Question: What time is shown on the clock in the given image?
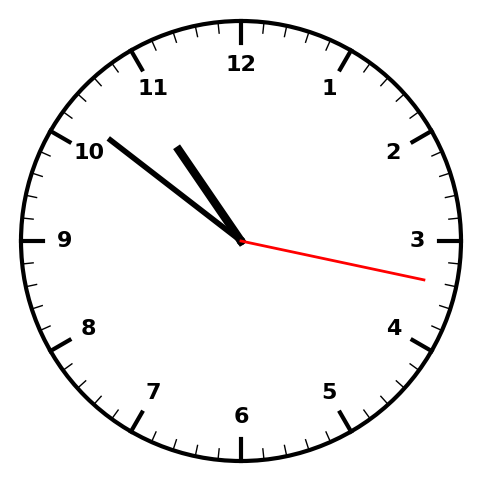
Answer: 10:51:17